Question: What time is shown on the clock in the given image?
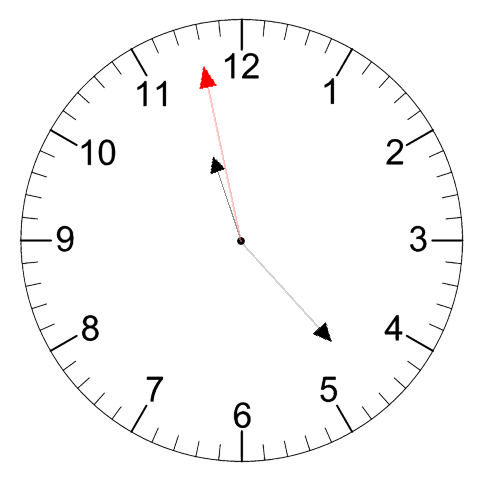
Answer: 11:22:58